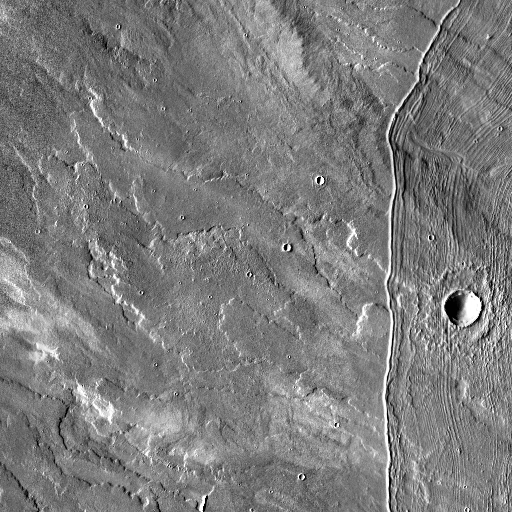
Crater classes present: Background, Other, Layered